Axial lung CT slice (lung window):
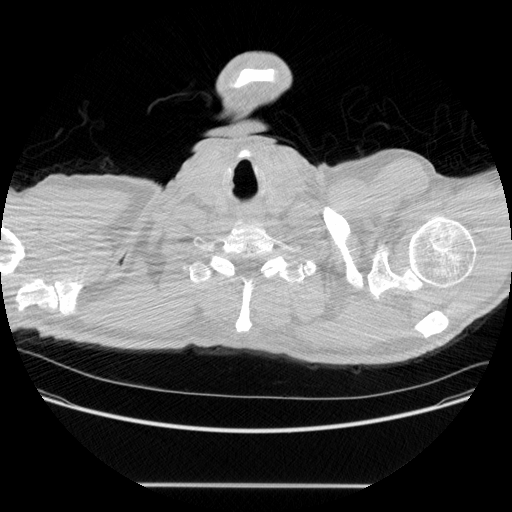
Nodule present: no